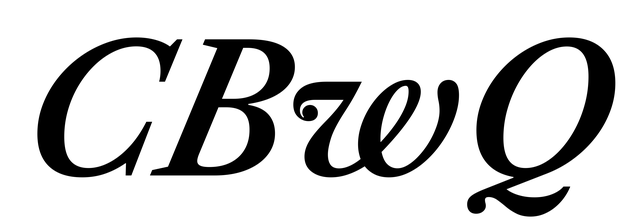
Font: LibreCaslonText-Italic_SemiBold_Italic